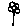
Label: flower